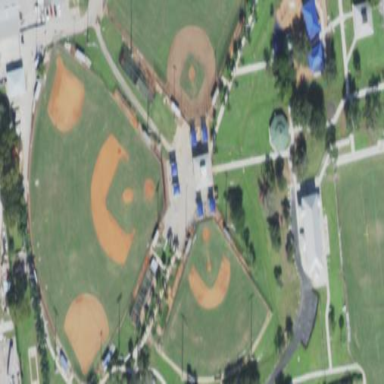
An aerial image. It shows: Baseball pitch for leisure and sports activities.